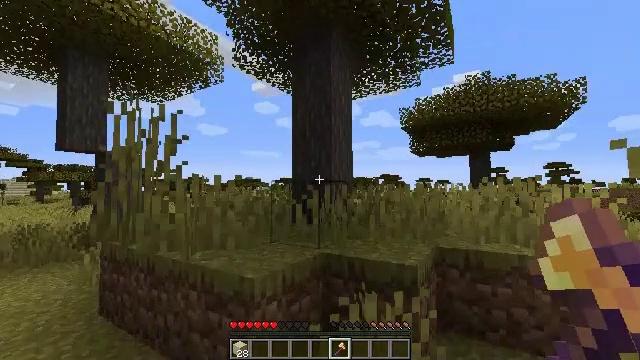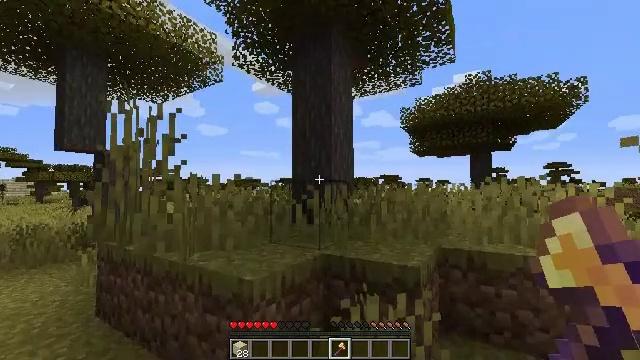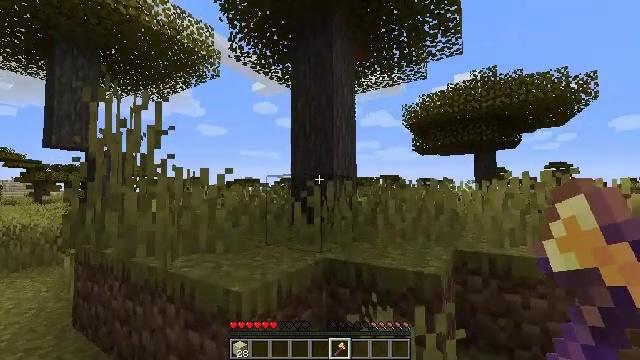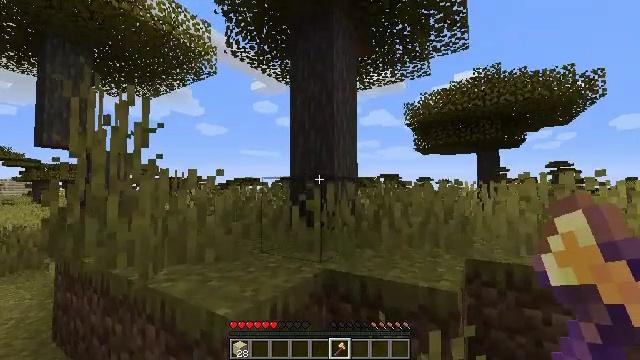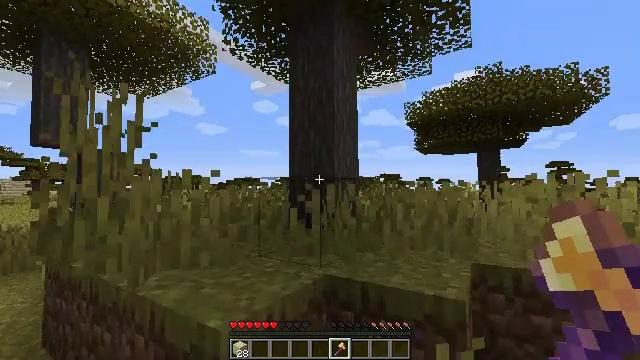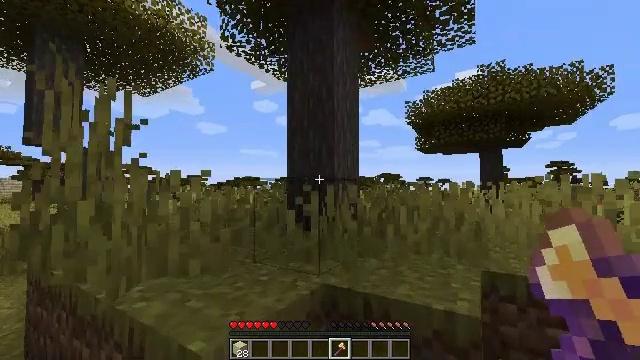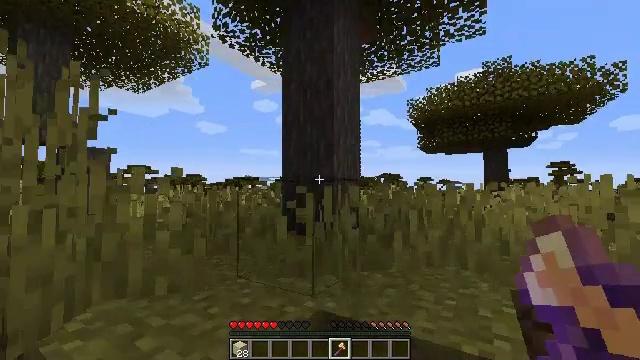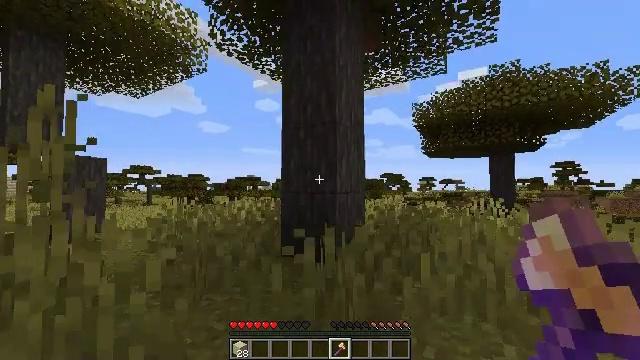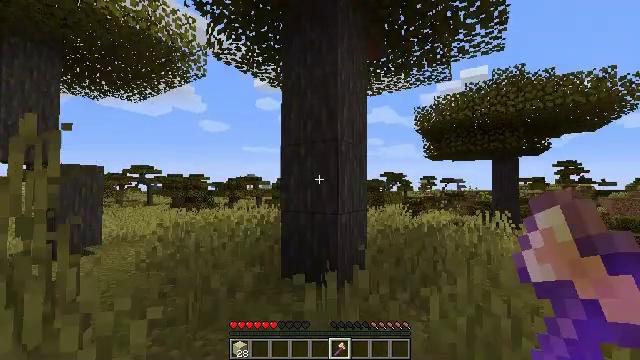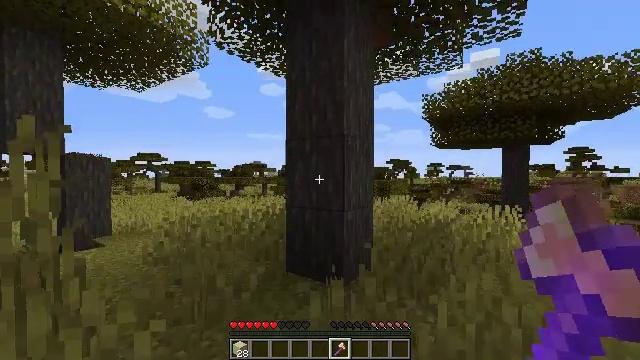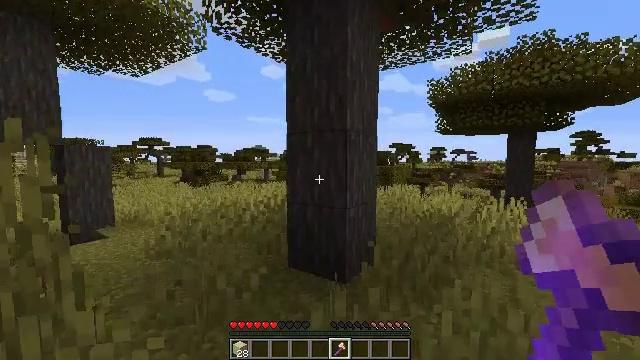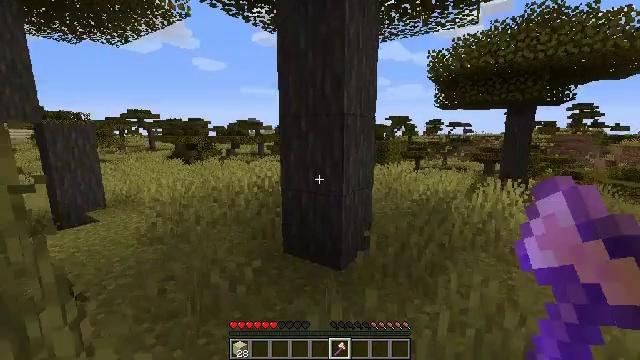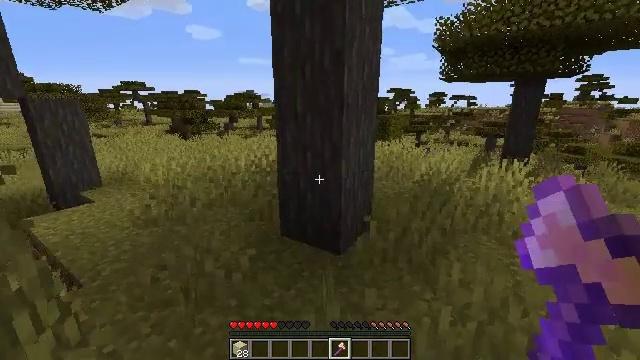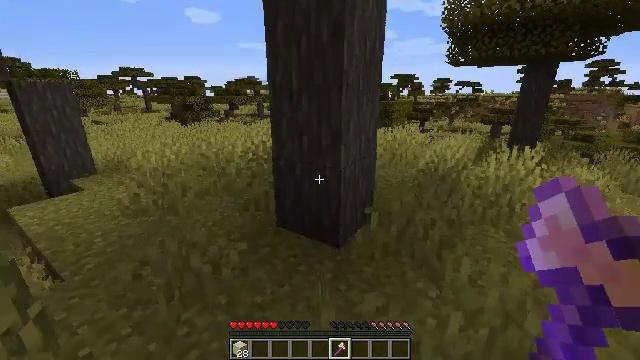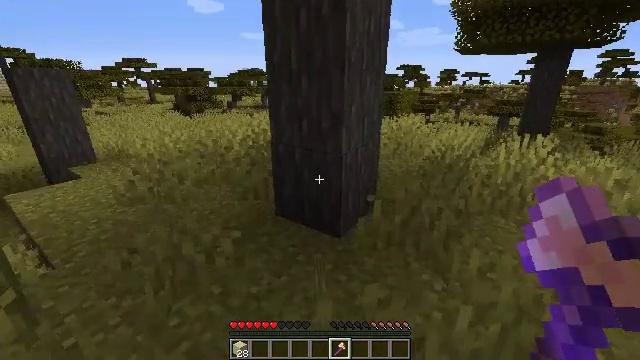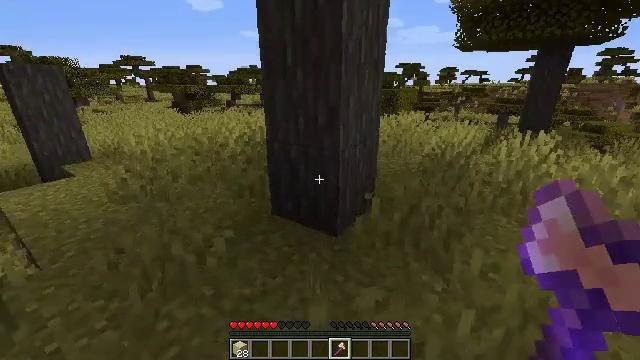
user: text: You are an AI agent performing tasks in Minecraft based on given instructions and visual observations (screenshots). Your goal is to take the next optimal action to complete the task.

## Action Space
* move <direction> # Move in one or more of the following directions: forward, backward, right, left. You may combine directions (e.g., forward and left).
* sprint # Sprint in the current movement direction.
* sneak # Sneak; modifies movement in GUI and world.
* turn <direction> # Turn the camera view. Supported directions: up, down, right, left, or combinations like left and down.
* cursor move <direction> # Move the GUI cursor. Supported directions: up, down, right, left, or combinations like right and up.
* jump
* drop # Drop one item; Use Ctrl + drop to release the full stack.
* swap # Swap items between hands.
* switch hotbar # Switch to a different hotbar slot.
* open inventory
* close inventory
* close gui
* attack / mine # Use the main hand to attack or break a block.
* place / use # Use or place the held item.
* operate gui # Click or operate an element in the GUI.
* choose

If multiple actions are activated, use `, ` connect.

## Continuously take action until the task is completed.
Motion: motion action
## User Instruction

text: Collect acacia logs by breaking the tree.
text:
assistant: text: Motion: move forward
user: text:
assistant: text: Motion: move forward
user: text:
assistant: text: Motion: move forward
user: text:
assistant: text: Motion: move forward
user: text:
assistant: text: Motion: move forward
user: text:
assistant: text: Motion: move forward
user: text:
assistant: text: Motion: move forward, jump
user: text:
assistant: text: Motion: move forward, jump
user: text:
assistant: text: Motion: move forward, turn left and down, jump
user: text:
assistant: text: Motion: move forward, turn down, jump
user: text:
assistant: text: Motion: move forward and move right, turn right and down, jump
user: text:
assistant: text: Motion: move forward and move right, turn down
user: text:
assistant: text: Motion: move forward and move right, turn down
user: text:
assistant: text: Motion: move forward and move right, turn down
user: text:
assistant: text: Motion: move forward and move right, attack / mine
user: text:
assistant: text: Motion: attack / mine
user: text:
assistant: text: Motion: attack / mine
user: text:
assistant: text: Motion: attack / mine
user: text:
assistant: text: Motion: turn left and down, attack / mine
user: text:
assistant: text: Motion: turn left and down, attack / mine
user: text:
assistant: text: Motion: turn left and down, attack / mine
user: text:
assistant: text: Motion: turn down, attack / mine
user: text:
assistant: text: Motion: attack / mine
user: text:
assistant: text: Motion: attack / mine
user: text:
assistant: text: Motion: attack / mine
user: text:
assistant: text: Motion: attack / mine
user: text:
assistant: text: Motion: attack / mine
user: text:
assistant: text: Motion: turn up, attack / mine
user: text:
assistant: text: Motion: move forward, turn right and up, attack / mine
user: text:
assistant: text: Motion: move forward, turn right and up, attack / mine